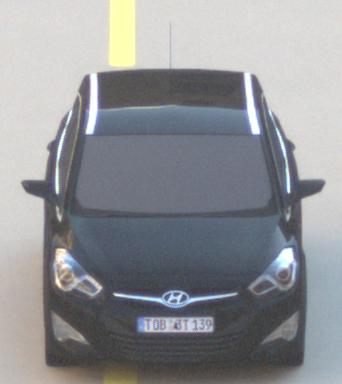
Make: Hyundai
Model: i40 Kombi 1.6 GDI
Detailed model: i40 (VF) Kombi
Model produced from: 2012/08
Model produced until: 2013/09
Doors: 5
Color: black
Road condition: dry road
Daytime: morning or afternoon
Contrast: low contrast